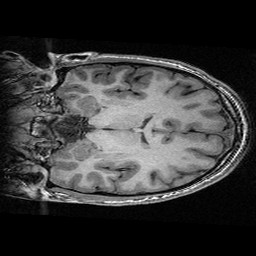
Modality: T1w
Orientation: coronal
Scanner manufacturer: ge
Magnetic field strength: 3 T
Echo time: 0.00318 s